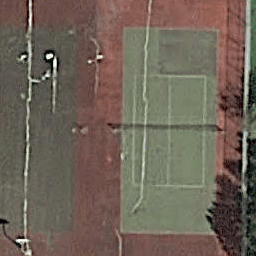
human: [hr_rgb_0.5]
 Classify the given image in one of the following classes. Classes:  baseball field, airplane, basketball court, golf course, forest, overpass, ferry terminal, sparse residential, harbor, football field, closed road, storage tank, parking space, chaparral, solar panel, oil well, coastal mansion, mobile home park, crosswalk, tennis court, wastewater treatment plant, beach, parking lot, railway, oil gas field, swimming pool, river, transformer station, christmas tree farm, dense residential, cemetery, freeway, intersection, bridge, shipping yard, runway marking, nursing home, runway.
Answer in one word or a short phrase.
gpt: tennis court